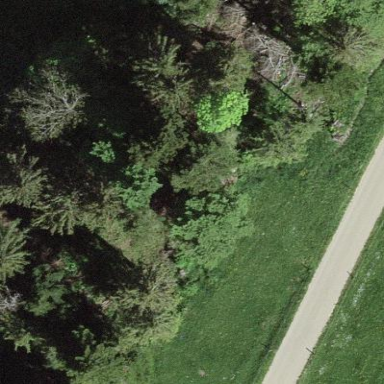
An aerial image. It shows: Forest area.